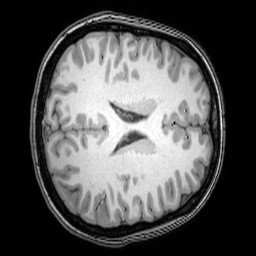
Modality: T1w
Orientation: axial
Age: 22
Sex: female
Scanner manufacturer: philips
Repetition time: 0.008185 s
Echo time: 0.00376 s